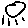
Label: sun